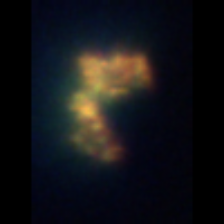
Taxon: Unknown_detritus
Group: Unknown